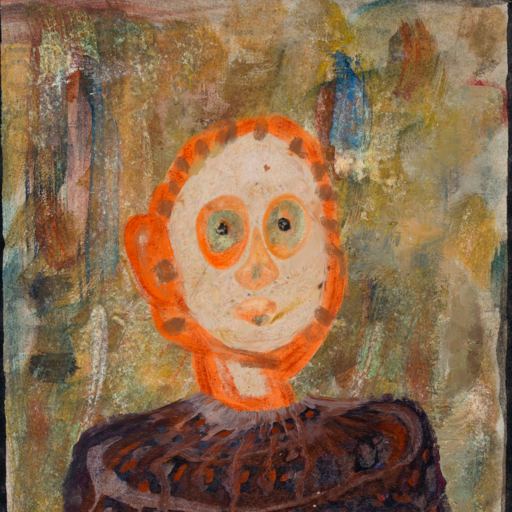
Background: Pipe, Head And Neck Front: Rupkatha, Face Front: Childish, Bust: Hypocrite, Hair Front: Blank, Head Accessory: Blank, Second Necklace: Blank, Necklace: Blank, Baby: Blank